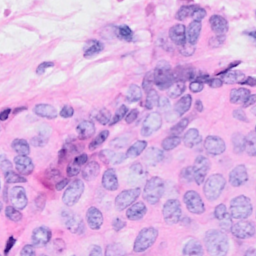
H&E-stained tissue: Breast